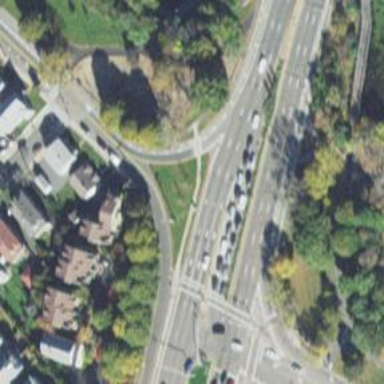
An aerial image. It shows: Trunk link highway.